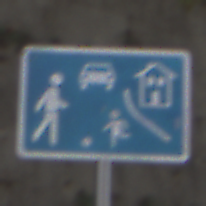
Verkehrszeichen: BeginnVerkehrsberuhigterBereich
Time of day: MorningAfternoon
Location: Outdoor (Suburban)
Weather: PartlyCloudy
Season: NotSpecified
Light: Natural